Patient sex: M
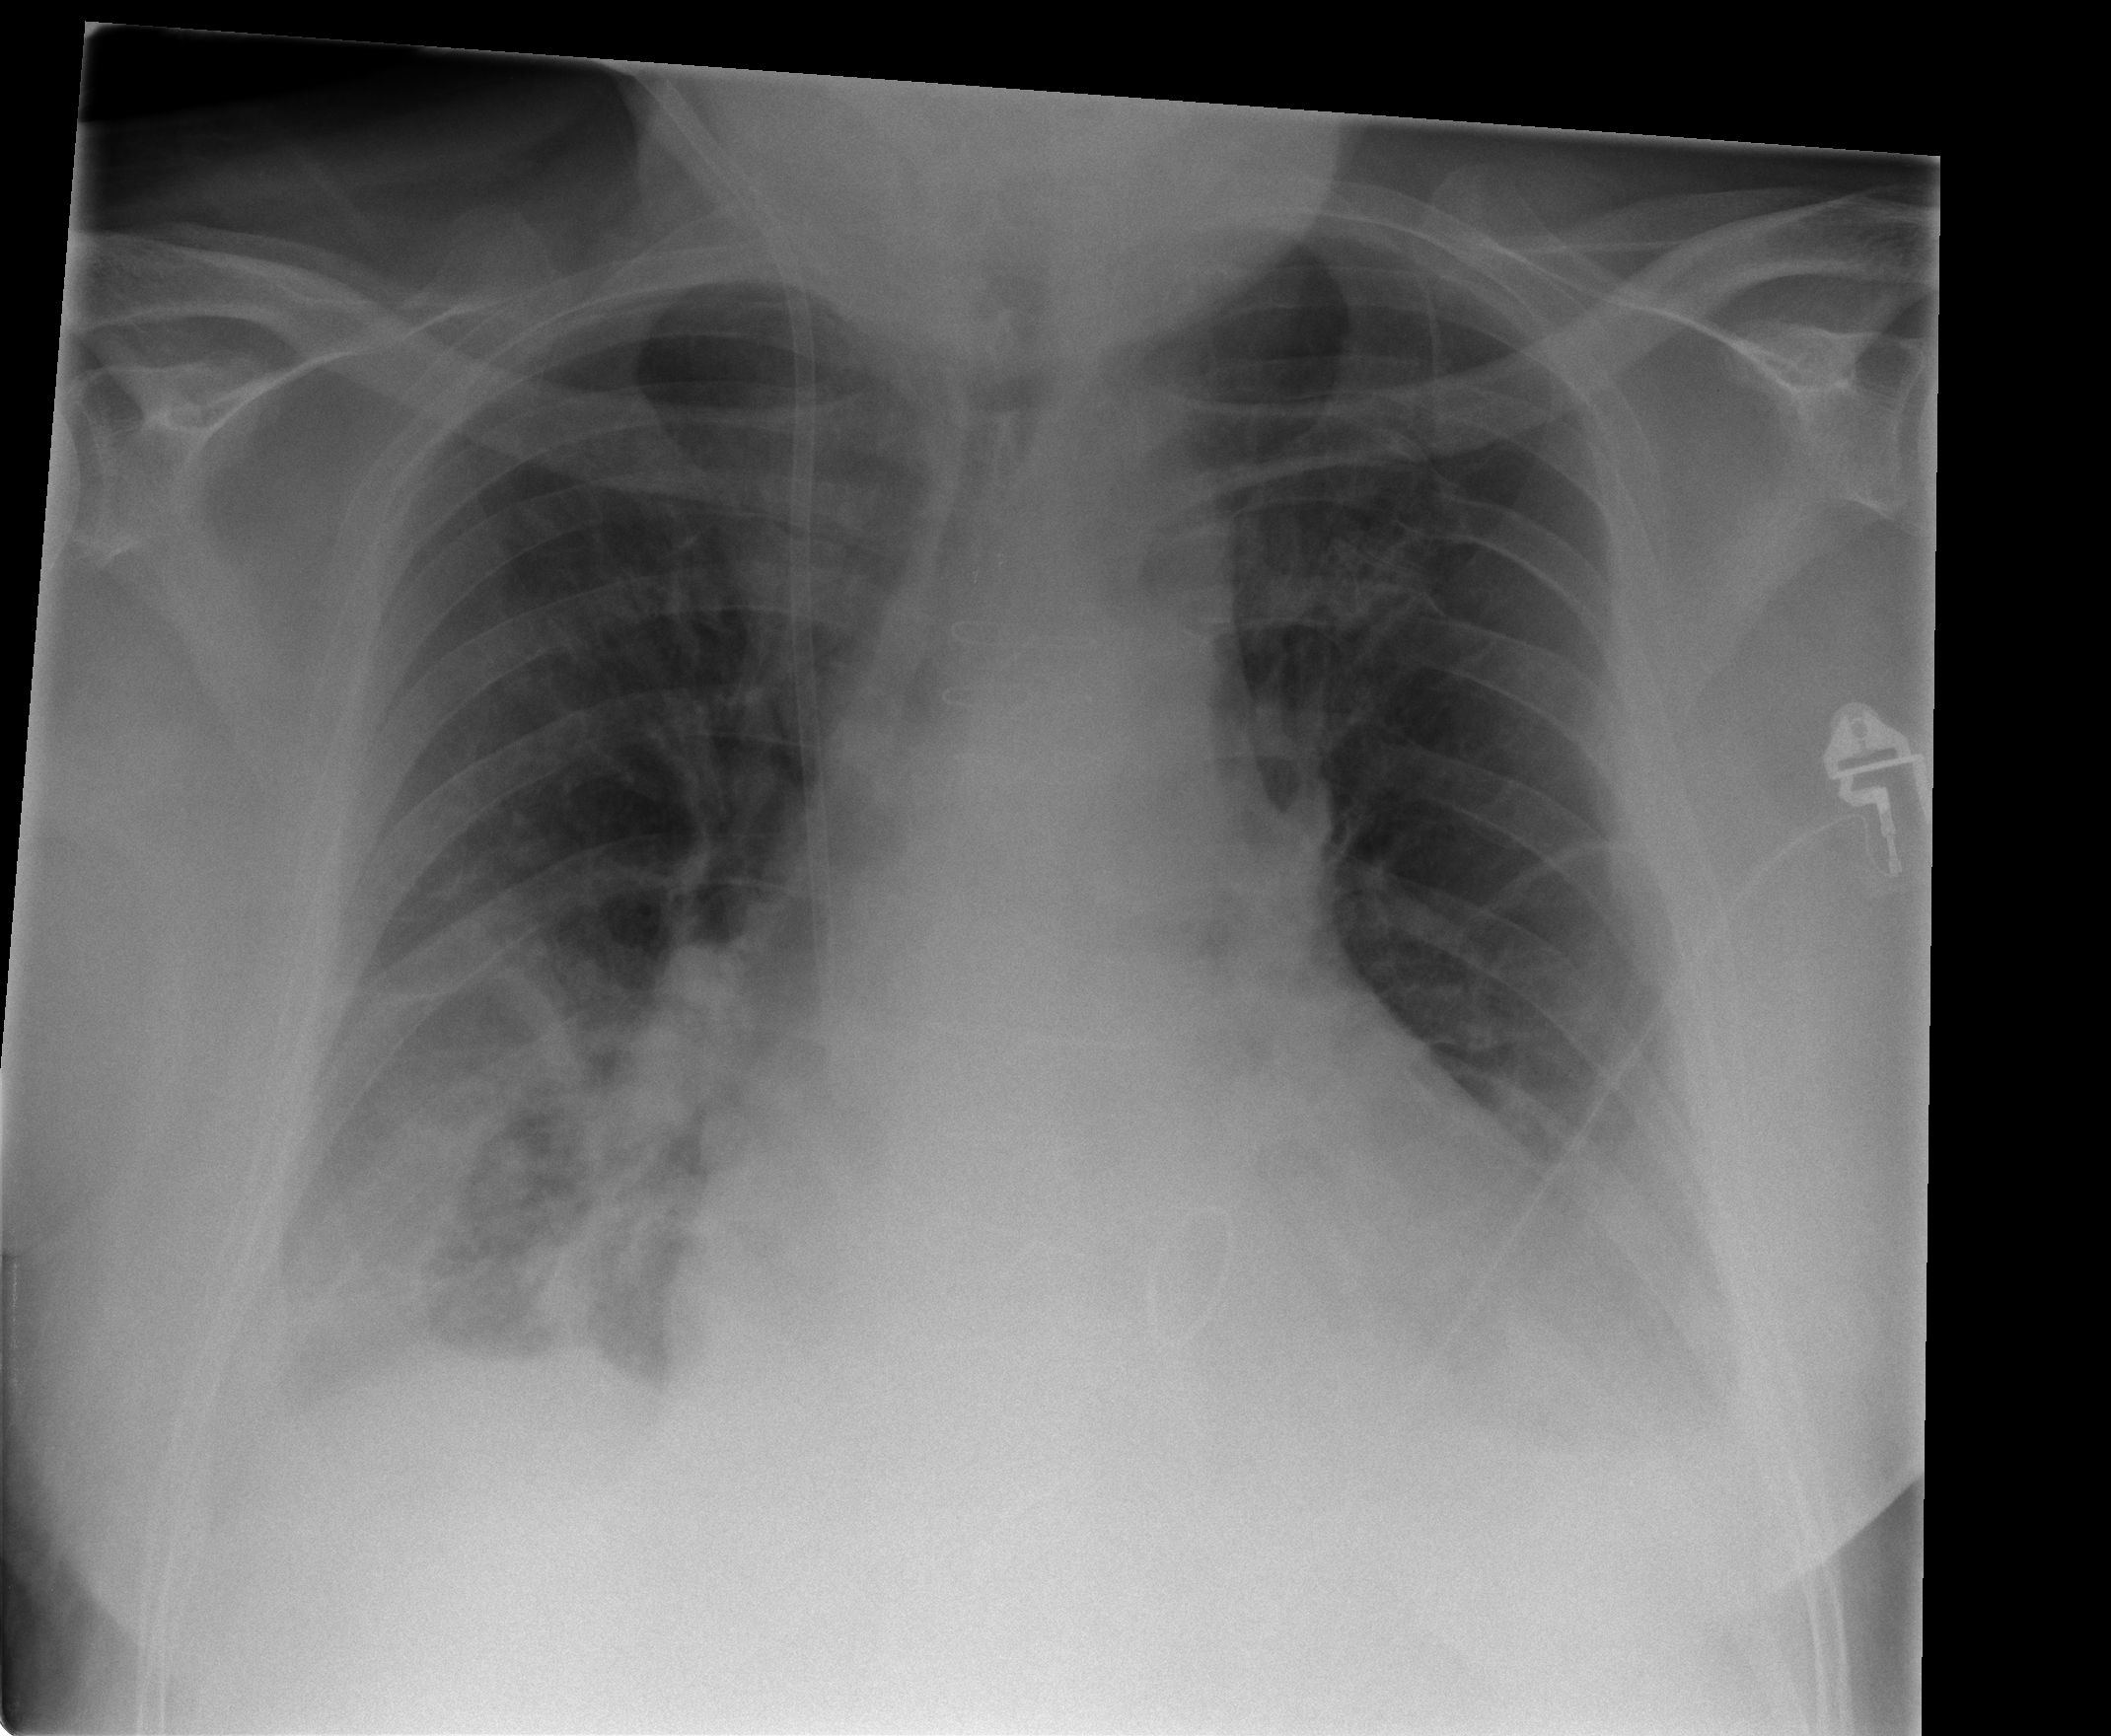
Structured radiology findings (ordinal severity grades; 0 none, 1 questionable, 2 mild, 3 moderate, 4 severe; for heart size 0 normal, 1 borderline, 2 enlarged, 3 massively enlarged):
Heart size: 2
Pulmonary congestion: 2
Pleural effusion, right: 2
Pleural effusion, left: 2
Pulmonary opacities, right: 1
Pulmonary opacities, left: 1
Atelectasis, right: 2
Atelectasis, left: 2